五年级 · 度量几何学
甲乙两车从 $\mathrm{AB}$ 两地同时出发, 相向而行。甲车平均每小时行 84 千米, 乙车平均每小时行 68 千米, 两车在距离中点
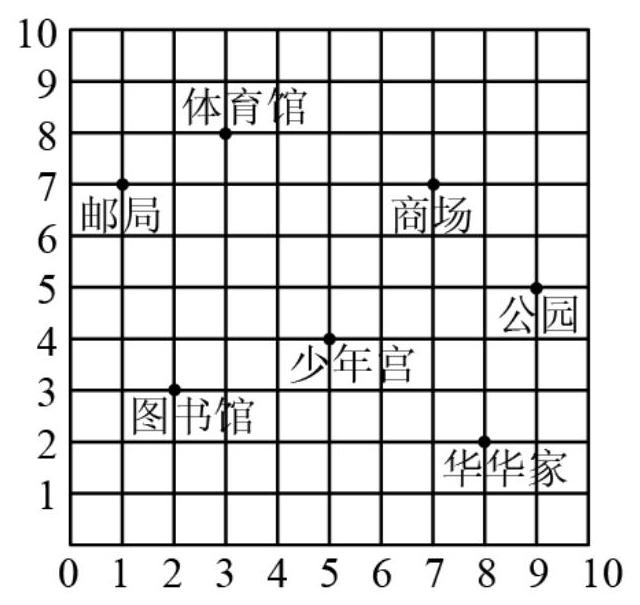
答案: 40.8 千米【分析】因为“相遇地点正好离开 $\mathrm{AB}$ 两地的中点 4.8 千米”, 所以相遇时, 甲车比乙车多行驶 $(4.8 	imes 2)$千米, 甲车每小时比乙车多行 $(84-68)$ 千米, 所以相遇时, 两人行驶的时间为 $(4.8 	imes 2) \div(84-68)$,根据“速度×相遇时间＝路程”, 即可求出乙车走的距离。【详解】 $(4.8 	imes 2) \div(84-68) 	imes 68$$=9.6 \div 16 	imes 68$$=0.6 	imes 68$$=40.8($ 千米 $)$